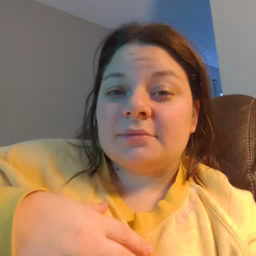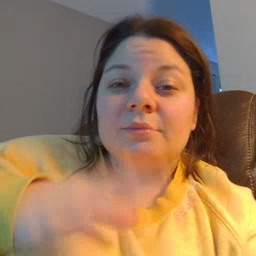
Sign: brown